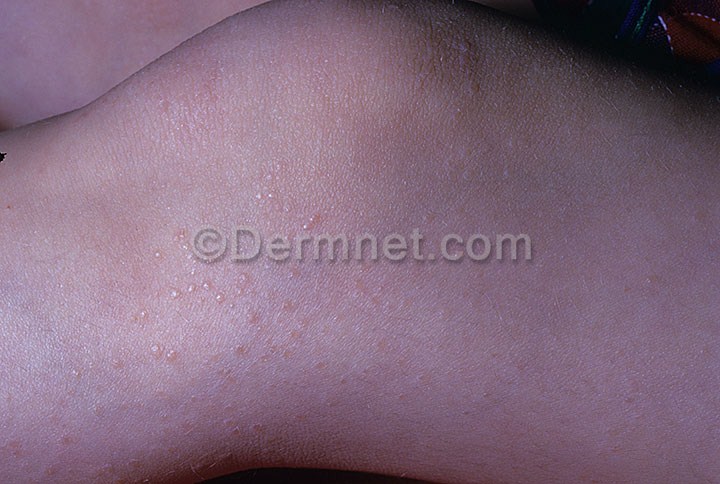
Disease: Psoriasis pictures Lichen Planus and related diseases